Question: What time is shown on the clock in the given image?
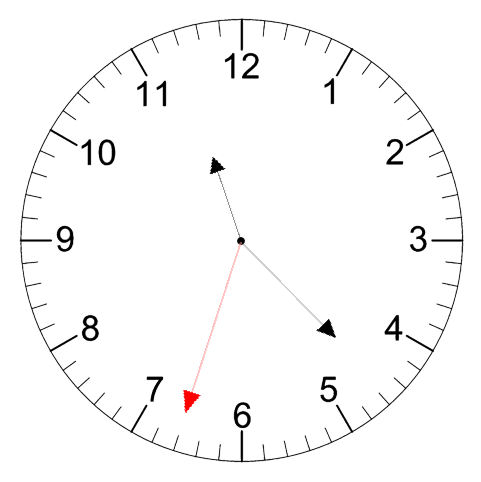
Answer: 11:22:33